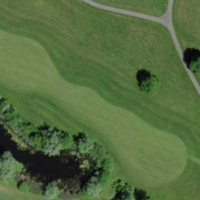
EUNIS habitat code: 53
Species observed at this site:
Acrocephalus scirpaceus